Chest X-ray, PA view. Patient: 44 years old, sex F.
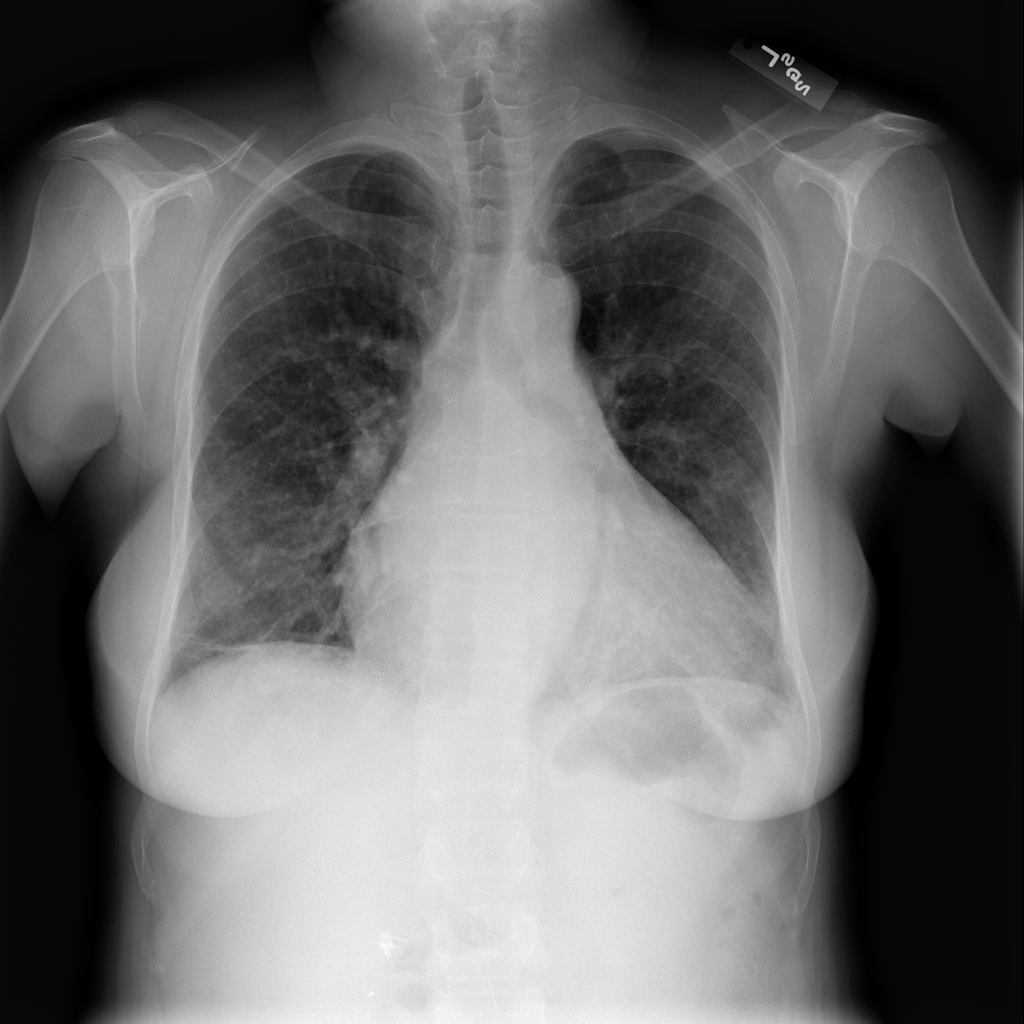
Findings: Atelectasis, Cardiomegaly, Infiltration